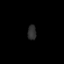
Tissue: prostate
Cell type: Fibroblasts
Senescence score: 0.7356
Nuclear area (px): 124
Mean DAPI intensity: 45.669